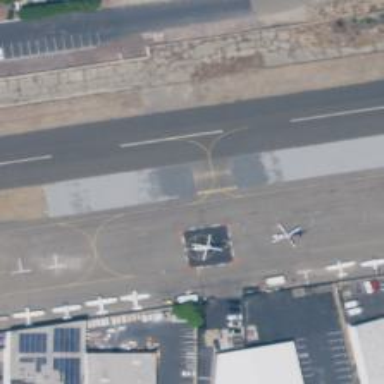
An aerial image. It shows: Image of taxiway at airport.